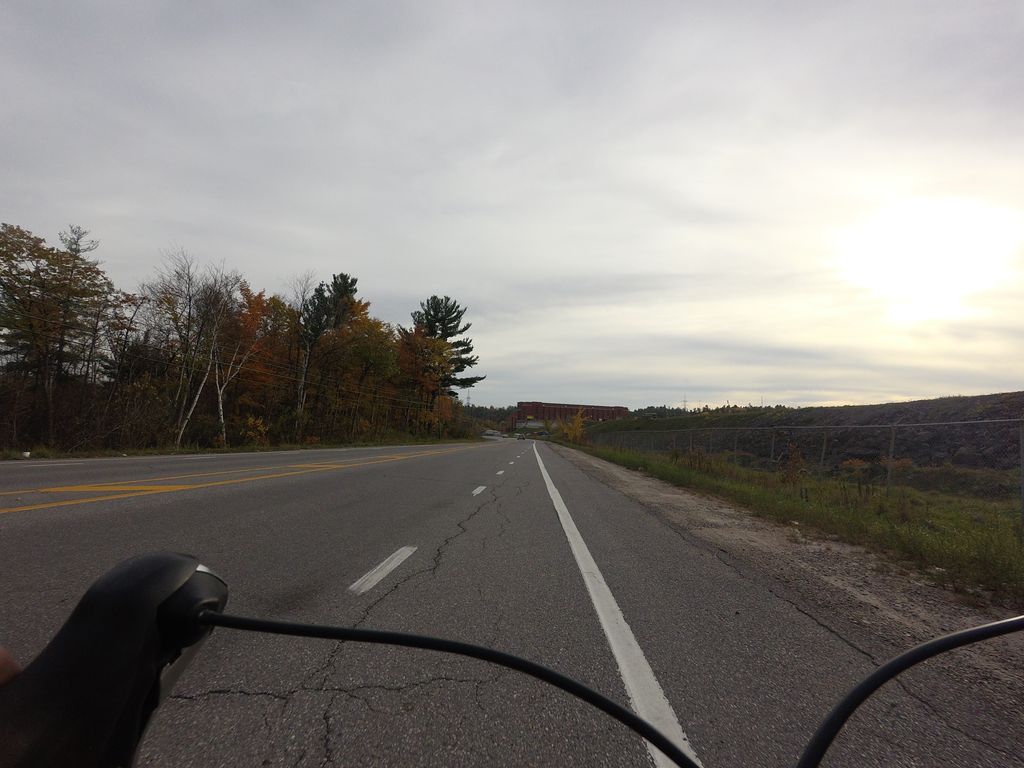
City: ottawa-gatineau